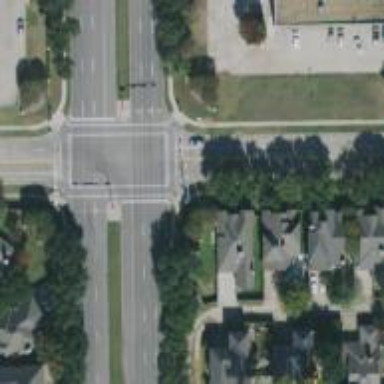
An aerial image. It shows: Secondary road with separate sidewalk.